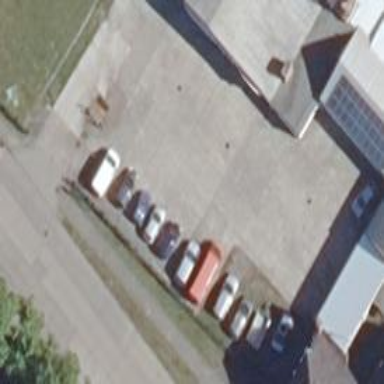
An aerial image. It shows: Concrete parking area.